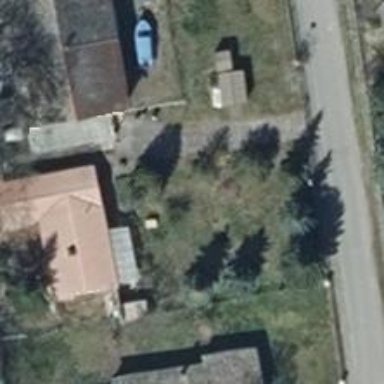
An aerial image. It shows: Driveway.